Interaction volume radius: 5 \u00c5
Interaction volume height: 15 \u00c5
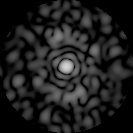
Disorder parameter: 0.8367